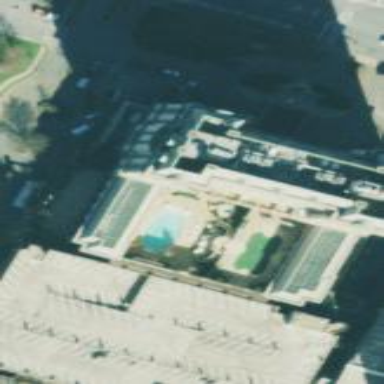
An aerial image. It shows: Hotel building.